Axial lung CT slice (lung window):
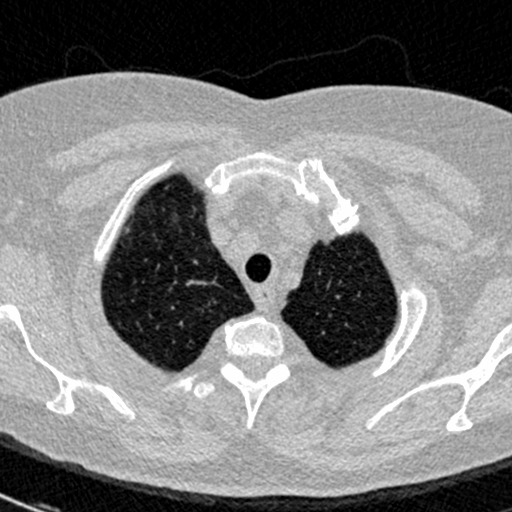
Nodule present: no